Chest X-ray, PA view. Patient: 24 years old, sex M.
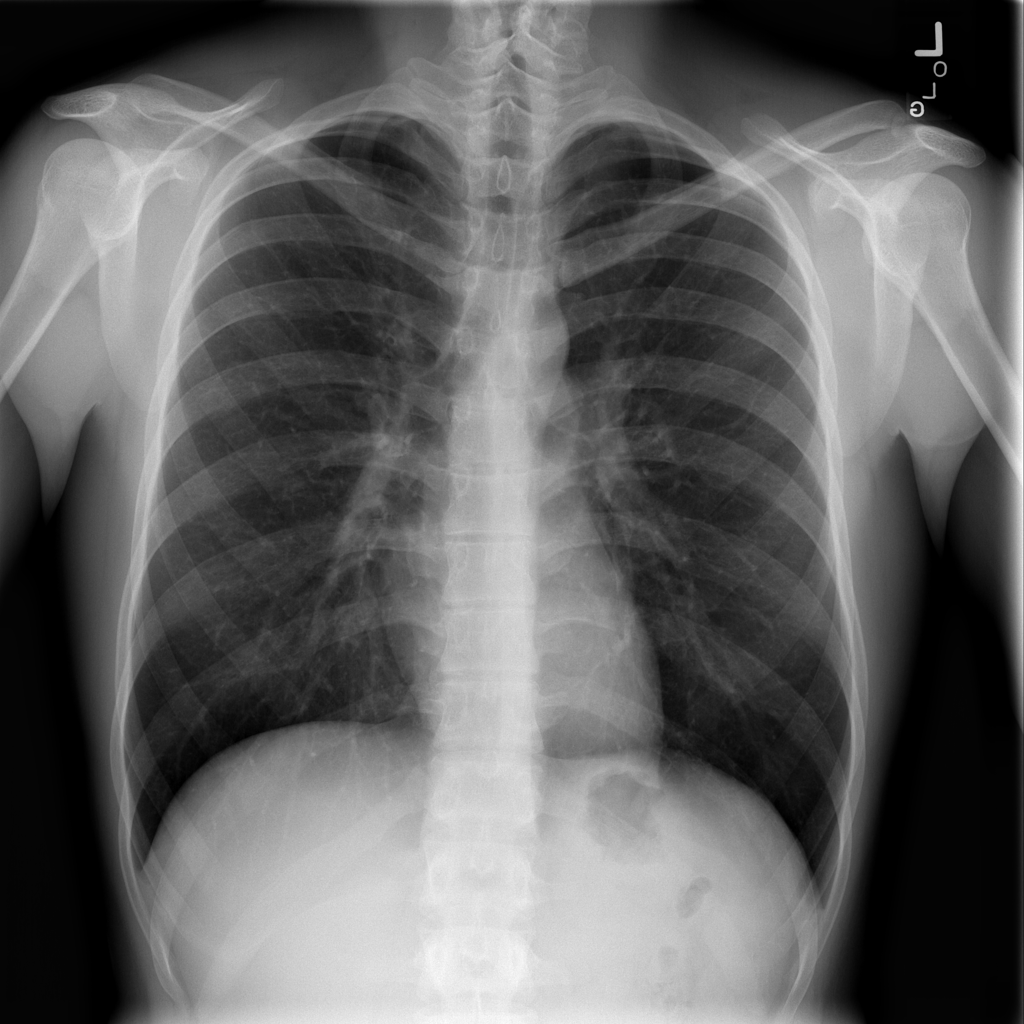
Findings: No Finding